Question: I am using SQLite and I can't import this csv file for some reason. I ran cmd first then entered SQLite.
---
my input in cmd:
'''
cd C:\Users\Fries\Desktop\SQLite
sqlite3
.mode csv
.import C:\Users\Fries\Desktop\city.csv cities
.schema cities
'''
---
I am using this tutorial. <URL>
for some reason I can't open the csv

I am new to dbms and sqlite seems to be a super simple one
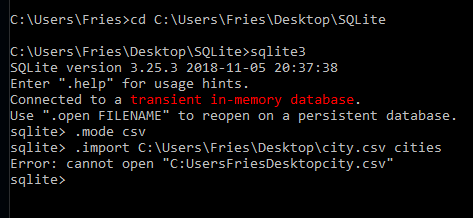
Answer: Going by the feedback in the error message, it looks like the backslashes need to be escaped. I would first try this:
'''
sqlite> .import C:/Users/Fries/Desktop/city.csv
'''
The following might also work, using escaped backslashes:
'''
sqlite> .import C:\Users\Fries\Desktop\city.csv
'''